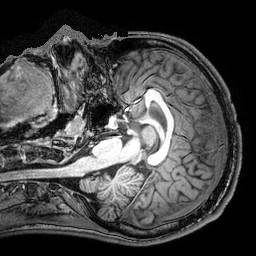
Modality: T1w
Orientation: coronal
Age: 19
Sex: male
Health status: ill
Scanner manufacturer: philips
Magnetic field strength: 3 T
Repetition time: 8.3 s
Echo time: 3.865 s